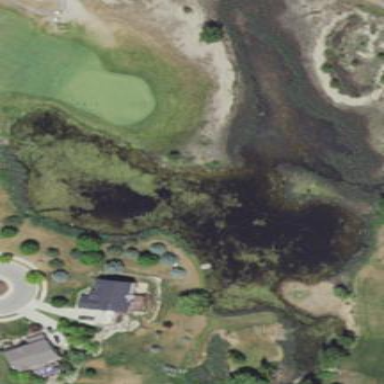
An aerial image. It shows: Water hazard in golf course. The hazard is natural water feature.